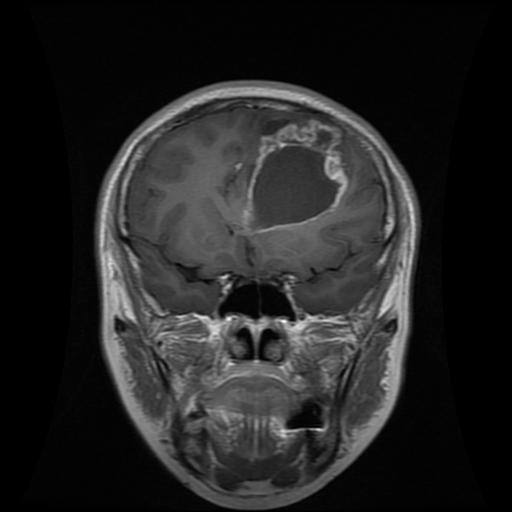
Label: glioma